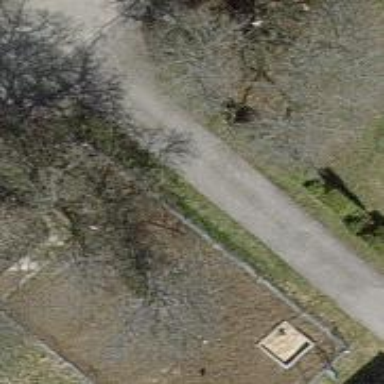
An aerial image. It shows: Driveway leading to service road.